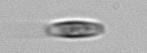
Label: pennate